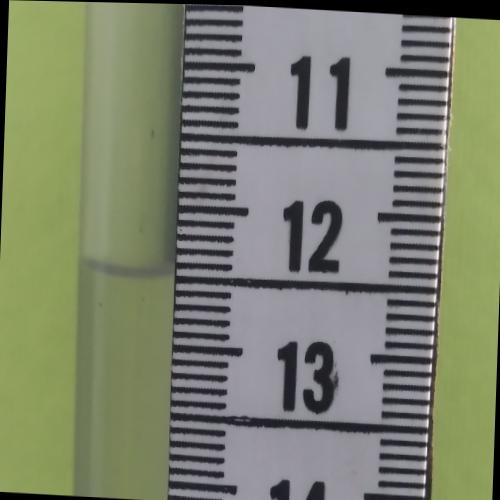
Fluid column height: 12.5 cm